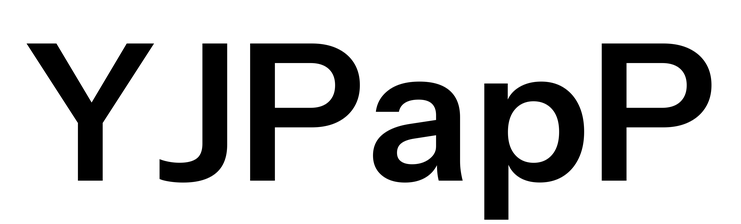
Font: InstrumentSans_SemiBold